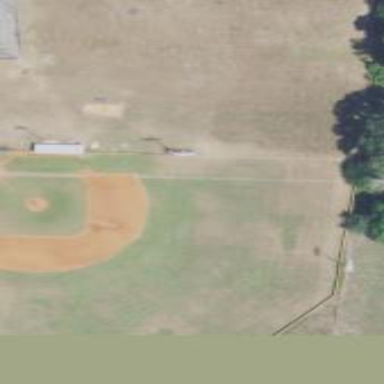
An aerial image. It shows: Baseball pitch for leisure and sports activities.